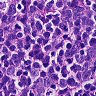
Metastatic tissue present: no